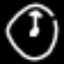
Label: clock